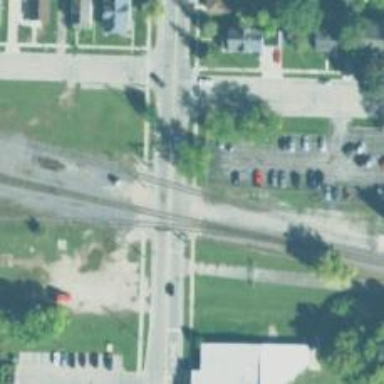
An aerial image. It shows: Crossing for the railway.